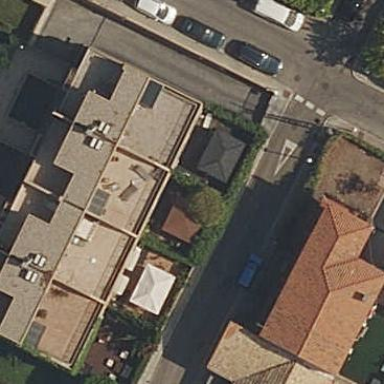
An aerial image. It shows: Building.